Question: My current setup is as follows:
- - -
I'm building the simple hello world example, as seen <URL>.
I have also checked out the FAQ which describes the issue, but I can't seem to get the fix to work (as I'm not working within the AIR environment, I just want to publish to standard ol' SWF). See the second last question/answer <URL>

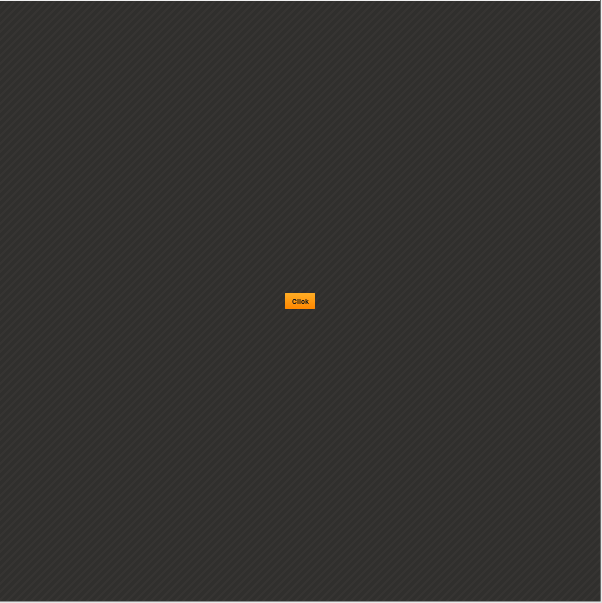
Answer: I found this somewhat hidden gem (by going through some examples):
'''
DeviceCapabilities.dpi = 90*3;
'''
This does the job - I have no idea why the right value seems to be my screen DPI multiplied by 3, but it's spot on .